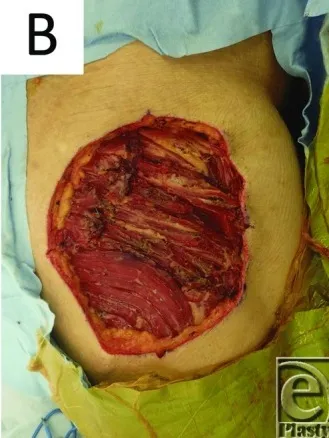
(b) Image obtained after the tumor was resected.
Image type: medical_photograph (other_medical_photograph)